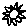
Label: sun